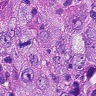
Metastatic tissue present: yes